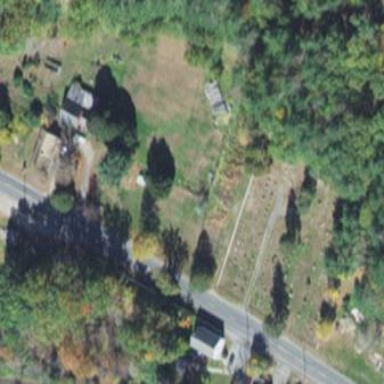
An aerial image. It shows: Cemetery with historical significance.